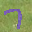
Label: 7